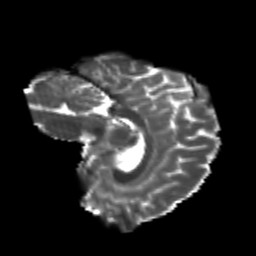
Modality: T2w
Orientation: sagittal
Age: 21
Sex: female
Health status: healthy
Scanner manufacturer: philips
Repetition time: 7.389 s
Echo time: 0.08599 s